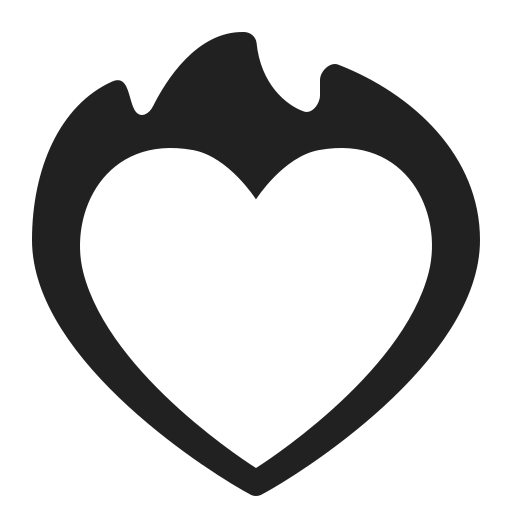
heart on fire high contrast